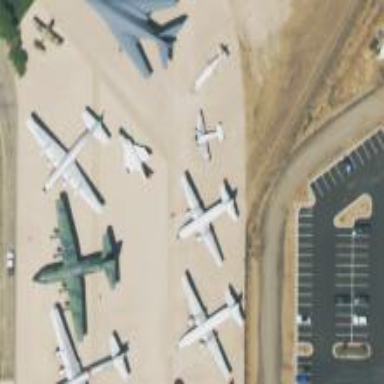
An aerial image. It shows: Historic memorial dedicated to aircraft.